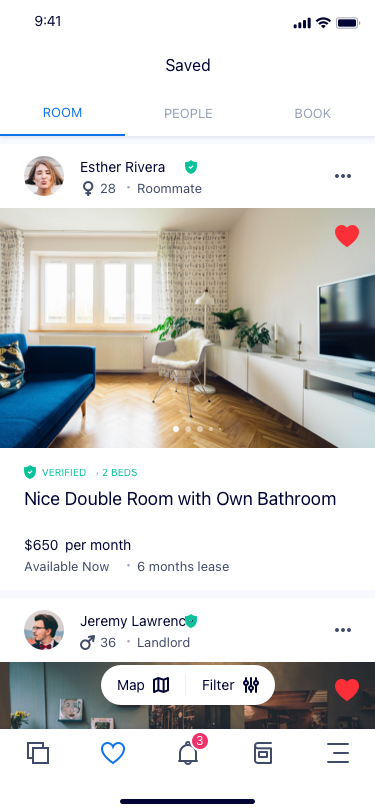
Text in this UI design:
Nice Double Room with Own Bathroom
$650
per month
Map
Filter
ROOM
PEOPLE
BOOK